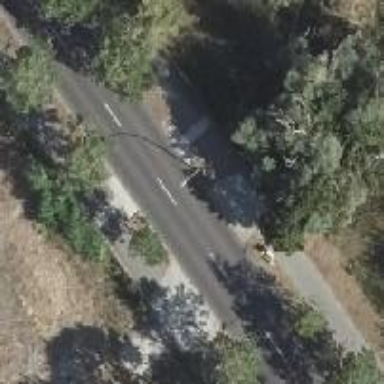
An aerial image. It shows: Asphalt footway with uncontrolled crossing.